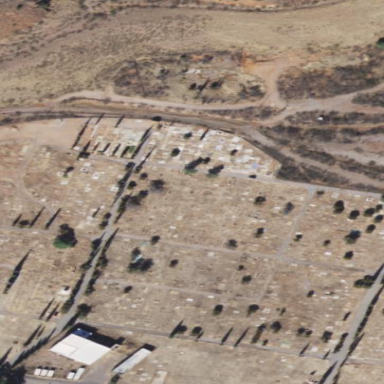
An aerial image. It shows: Cemetery.